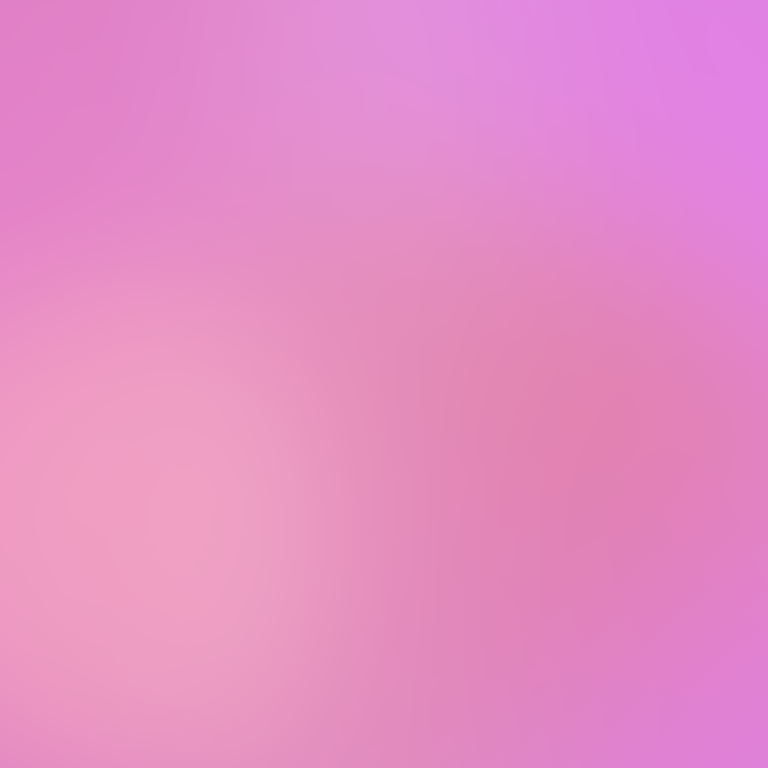
Abstract light effect, smooth gradient from soft pink to light purple, calm atmosphere, diffuse glow, no room, no furniture, no objects.